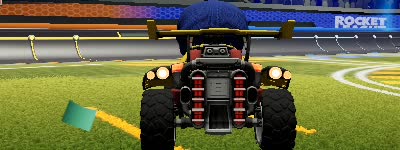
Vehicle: octane